Aerial crown-view tile of a tropical tree (Barro Colorado Island, Panama), acquired 20250317:
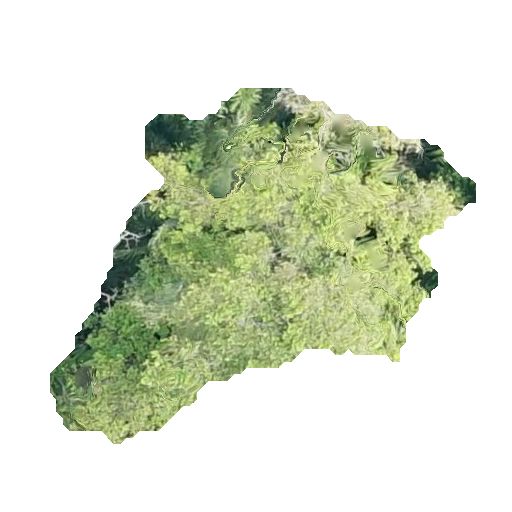
Species: Terminalia oblonga
GBIF accepted scientific name: Terminalia oblonga
Crown area: 129.057 m²